Question: I have a black and white image (or pdf) file, and want to get a histogram of the image's horizontal profile. That is, for each column in the image I want the sum of the grayscale values of the pixels in the column. If the image is X by Y pixels, I will end up with X numbers between 0 (for an entirely black column) and 255*Y (for an entirely white column).
Please see the second panel of <URL>

I would like a histogram like this, but each bin would represent all the 'black ink' in the image at that x-coordinate (pixel).
As a poor graduate student, I'm constrained by using only the Linux command line, FOSS programs (ImageMagick, gnuplot, Perl, g++, etc). Something like the GIMP would only be helpful if I can run the command via terminal, as I won't have access to a GUI. A visual output file would be helpful for later, but is not necessary.
Does anyone know a way I can extract this information? Searches for "image profile" just lead to information on color profiles.
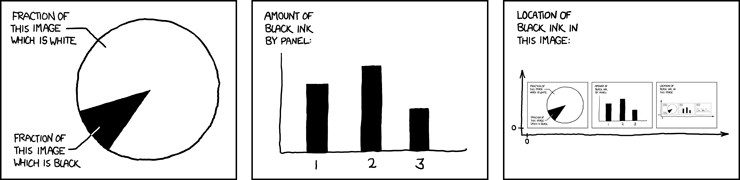
Answer: I will give an answer in two acts, using two of my favorite free utilities: python and gnuplot.
As a fellow (computational) graduate student, my advice is that if you want to do things for free python is one of the most versatile tools you can learn to use.
Here's a python script that does the first part, counting the grayscale value (from 0 for white to 255 for black):
'''
#!/usr/bin/python
import Image # basic image processing/manipulation, just what we want
im = Image.open('img.png') # open the image file as a python image object
with open('data.dat', 'w') as f: # open the data file to be written
for i in range(im.size[0]): # loop over columns
counter = sum(im.getpixel((i,j)) for j in range(im.size[1]))
f.write(str(i)+' '+str(counter)+'
') # write to data file
'''
Shockingly painless! Now to have gnuplot make a histogram*:
'''
#!/usr/bin/gnuplot
set terminal pngcairo size 925,900
set output 'plot.png'
#set terminal pdfcairo
#set output 'plot.pdf'
set multiplot
## first plot
set origin 0,0.025 # this plot will be on the bottom
set size 1,0.75 # and fill 3/4 of the whole canvas
set title "Black count in XKCD 'Self-Description'"
set xlabel 'Column'
set ylabel "Black
count" norotate offset screen 0.0125
set lmargin at screen 0.15 # make plot area correct size
set rmargin at screen 0.95 # width = 740 px = (0.95-0.15)*925 px
set border 0 # these settings are just to make the data
set grid # stand out and not overlap with the tics, etc.
set tics nomirror
set xtics scale 0.5 out
set ytics scale 0
set xr [0:740] # x range such that there is one spike/pixel
## uncomment if gnuplot version >= 4.6.0
## this will autoset the x and y ranges
#stats 'data.dat'
#set xr [STATS_min_x:STATS_max_x+1]
#set yr [STATS_min_y:STATS_may_y]
plot 'data.dat' with impulse notitle lc 'black'
## second plot
set origin 0,0.75 # this plot will be on top
set size 1,0.25 # and fill 1/4 of the canvas
unset ylabel; unset xlabel # clean up a bit...
unset border; unset grid; unset tics; unset title
set size ratio -1 # ensures image proper ratio
plot 'img.png' binary filetype=png with rgbimage
unset multiplot # important to unset multiplot!
'''
To run these scripts, save them in the same directory with the image you want to plot (in this case the XKCD comic, which I saved as 'img.png'). Make them executable. In bash this is
'''
$ chmod 755 grayscalecount.py plot.plt
'''
Then (if python+image module+gnuplot are all installed), you can run
'''
$ ./grayscalecount.py
$ ./plot.plt
'''
On my computer, running Ubuntu 11.10 with gnuplot 4.4.3, I get this cool plot at the end:

**Side note*: there are a lot of different histogram plots gnuplot can make. I thought this style showed off the data well, but you can look into formatting your data for <URL>.
There are many ways to make python make plots itself or with gnuplot (matplotlib, pygnuplot, gnuplot-py), but I am not as facile with those. Gnuplot is awesomely scriptable for plotting, and there are lots of ways to make it play nicely with python, bash, C++, etc.